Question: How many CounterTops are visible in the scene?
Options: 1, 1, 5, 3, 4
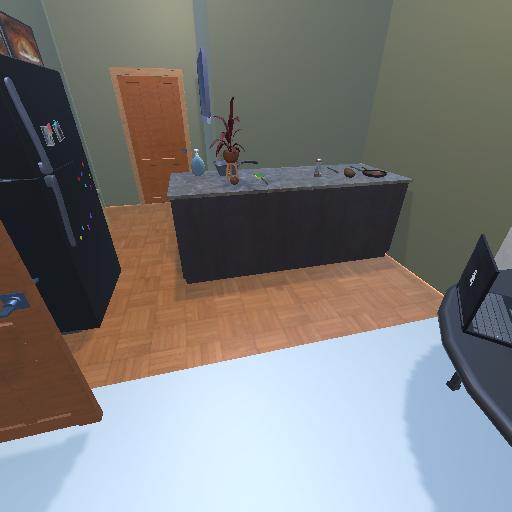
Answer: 1